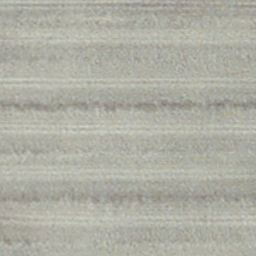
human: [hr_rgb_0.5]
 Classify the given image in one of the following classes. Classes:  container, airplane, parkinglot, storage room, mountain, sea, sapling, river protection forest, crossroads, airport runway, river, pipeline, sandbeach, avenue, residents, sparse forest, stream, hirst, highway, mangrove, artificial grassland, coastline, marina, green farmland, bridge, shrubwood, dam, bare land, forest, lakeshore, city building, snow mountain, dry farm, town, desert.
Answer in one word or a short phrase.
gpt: dry farm